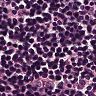
Metastatic tissue present: no